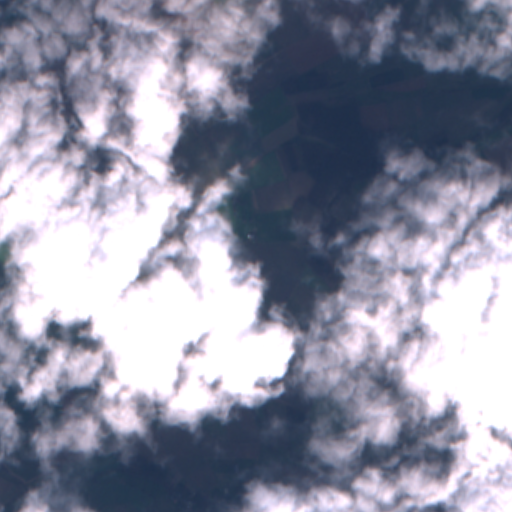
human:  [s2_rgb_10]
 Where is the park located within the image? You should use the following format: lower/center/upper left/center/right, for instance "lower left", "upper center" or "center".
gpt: The park is located in the upper left of the image.
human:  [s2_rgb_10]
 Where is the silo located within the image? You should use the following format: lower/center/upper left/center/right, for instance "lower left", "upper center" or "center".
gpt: The silo is located in the center right of the image.
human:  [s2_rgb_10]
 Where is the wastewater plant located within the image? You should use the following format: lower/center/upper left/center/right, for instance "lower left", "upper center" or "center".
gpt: The wastewater plant is located in the upper left of the image.
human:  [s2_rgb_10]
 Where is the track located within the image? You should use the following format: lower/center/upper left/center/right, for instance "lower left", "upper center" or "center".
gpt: There is no track in the image.